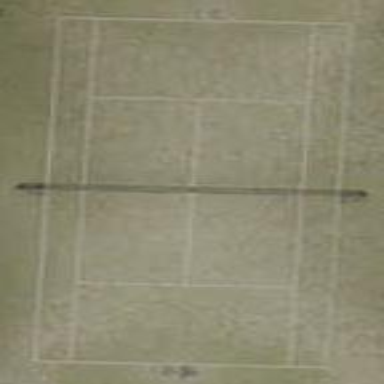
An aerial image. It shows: Tennis court on pitch.